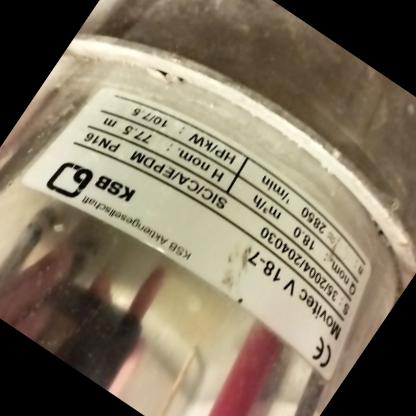
Klasa: tabliczka-znamionowa